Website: lowes
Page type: billing-address
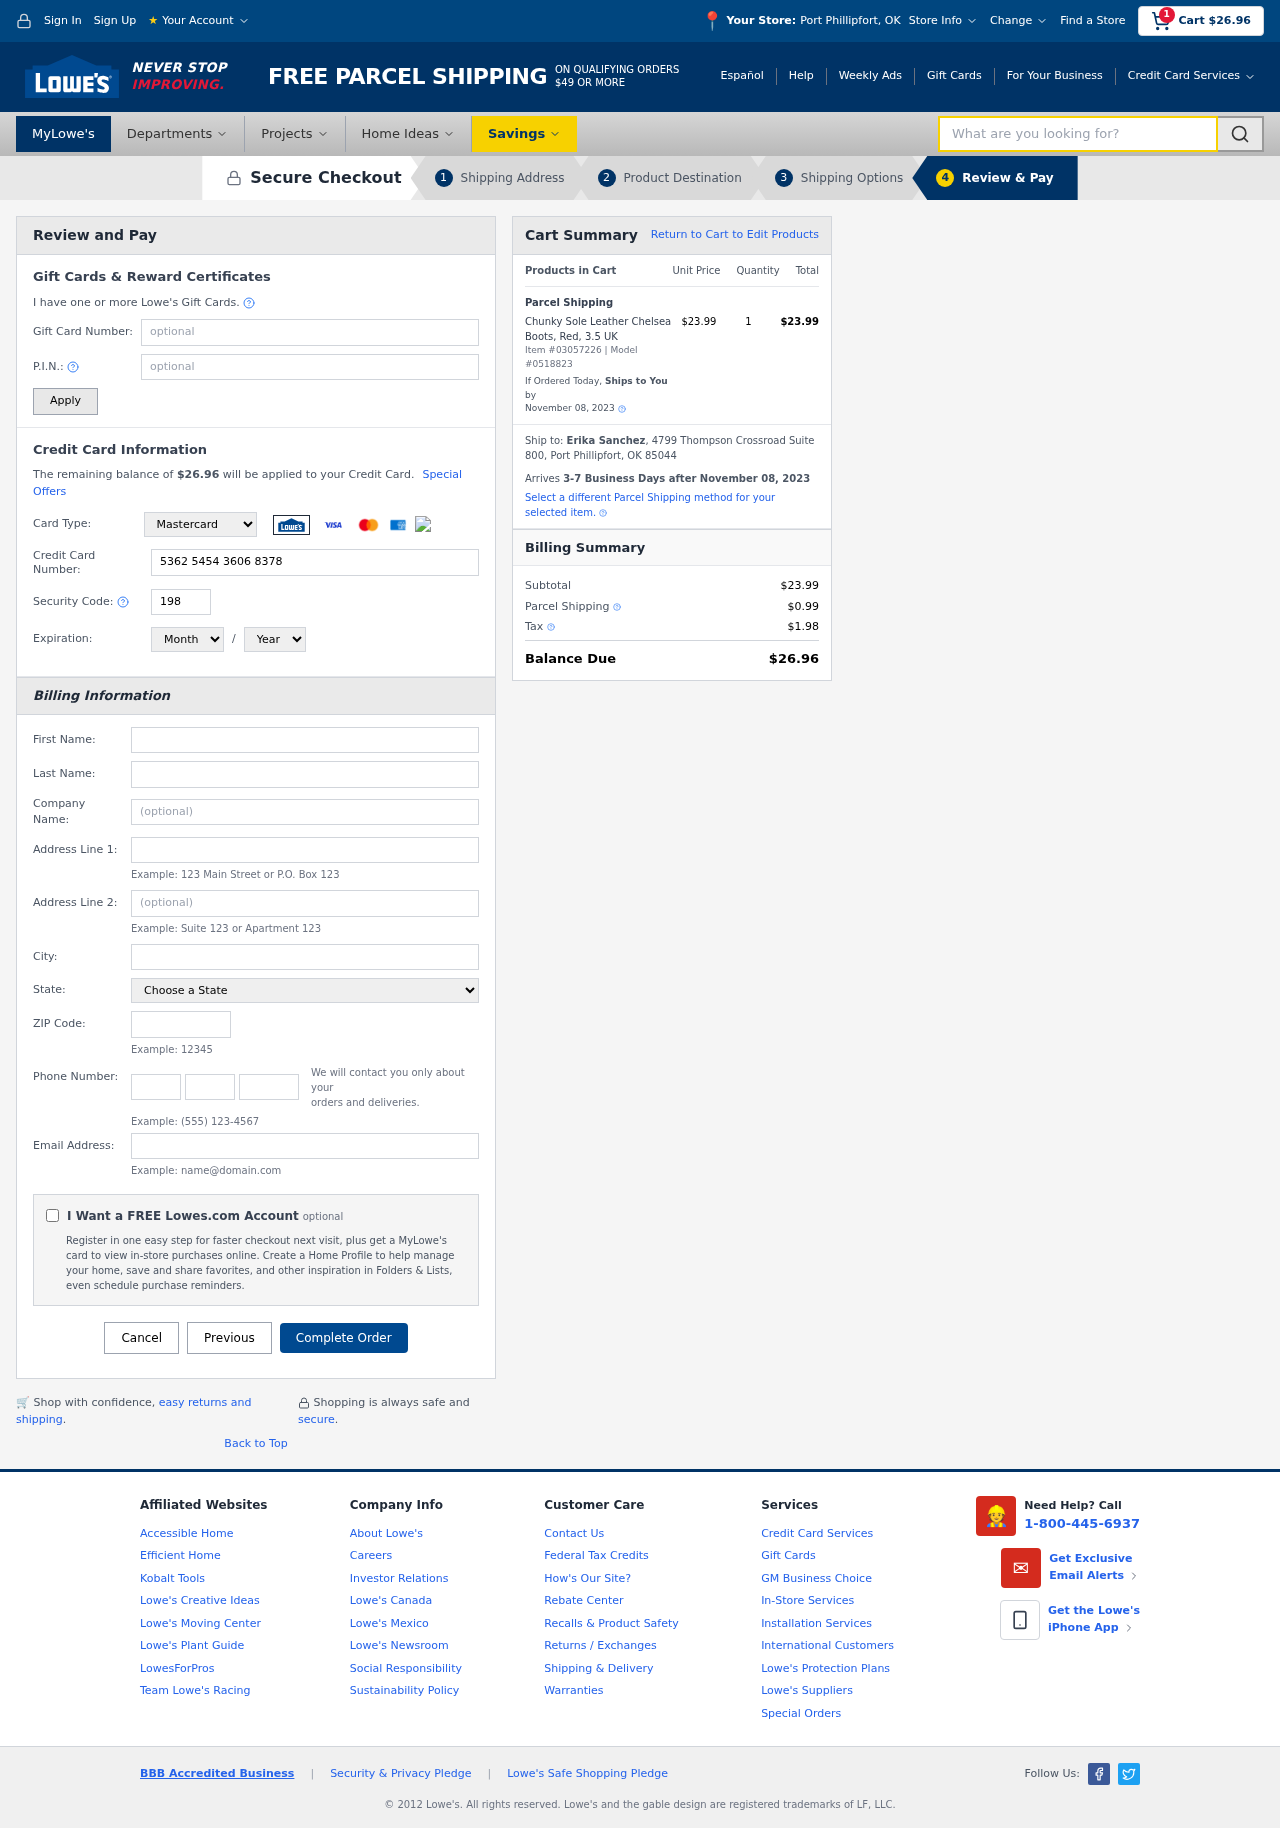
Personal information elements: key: PII_CARD_CVV
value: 198
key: PII_CARD_EXPIRY_MONTH
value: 05
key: PII_CARD_EXPIRY_YEAR
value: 26
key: PII_CARD_NUMBER
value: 5362 5454 3606 8378
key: PII_CARD_TYPE
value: Mastercard
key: PII_CITY
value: Port Phillipfort
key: PII_CITY_STATE
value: Port Phillipfort, OK
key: PII_COMPANY
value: Castro-Lee
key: PII_EMAIL
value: erika.sanchez@hotmail.com
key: PII_FIRSTNAME
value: Erika
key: PII_FULLNAME
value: Erika Sanchez
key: PII_LASTNAME
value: Sanchez
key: PII_PHONE_AREA
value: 927
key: PII_PHONE_PREFIX
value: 779
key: PII_PHONE_SUFFIX
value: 2157
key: PII_POSTCODE
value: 85044
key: PII_STATE
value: Oklahoma
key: PII_STREET
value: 4799 Thompson Crossroad Suite 800
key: PII_STREET2
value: Suite 381
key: PII_CITY_STATE_ZIP
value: Port Phillipfort, OK 85044
Product elements: key: PRODUCT1_NAME
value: Chunky Sole Leather Chelsea Boots, Red, 3.5 UK
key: PRODUCT1_PRICE
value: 23.99
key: PRODUCT1_QUANTITY
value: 1
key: PRODUCT_ITEM_NUMBER
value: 03057226
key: PRODUCT_MODEL_NUMBER
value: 0518823
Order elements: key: ORDER_SUBTOTAL
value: $26.96
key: ORDER_TOTAL
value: $26.96
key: ORDER_SHIPPING_DATE
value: November 08, 2023
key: ORDER_SUBTOTAL
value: $23.99
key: ORDER_DELIVERY_DATE
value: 3-7 Business Days after November 08, 2023
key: ORDER_SHIPPING_DATE2
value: November 08, 2023
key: ORDER_SUBTOTAL2
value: $23.99
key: ORDER_SHIPPING_COST
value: $0.99
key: ORDER_TAX
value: $1.98
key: ORDER_TOTAL2
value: $26.96
Search elements: key: HEADER_SEARCH
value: What are you looking for?